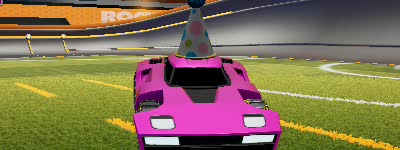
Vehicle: breakout